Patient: sex F, age 70
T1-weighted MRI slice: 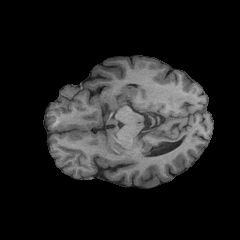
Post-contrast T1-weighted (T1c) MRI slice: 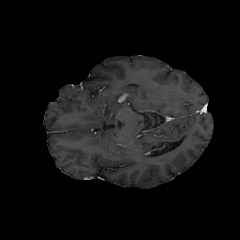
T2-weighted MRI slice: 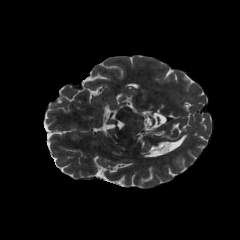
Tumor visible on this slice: no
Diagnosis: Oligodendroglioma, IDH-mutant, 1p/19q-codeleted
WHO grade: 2